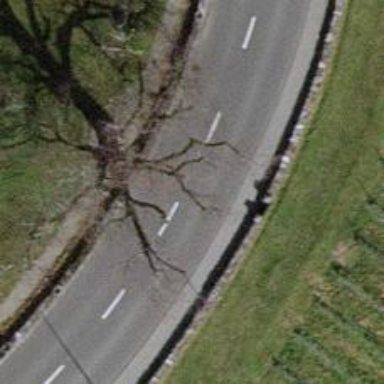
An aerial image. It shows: Tertiary road.